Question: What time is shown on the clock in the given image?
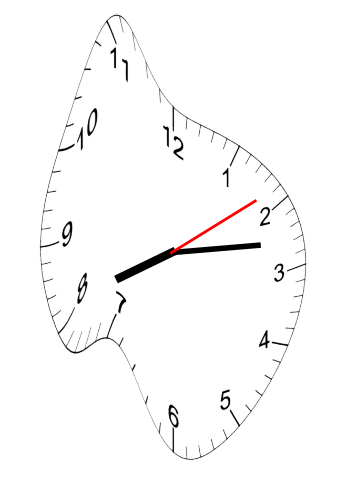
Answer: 08:13:09